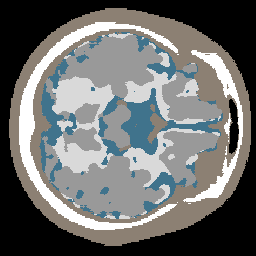
Label: no_lesion